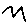
Label: zigzag